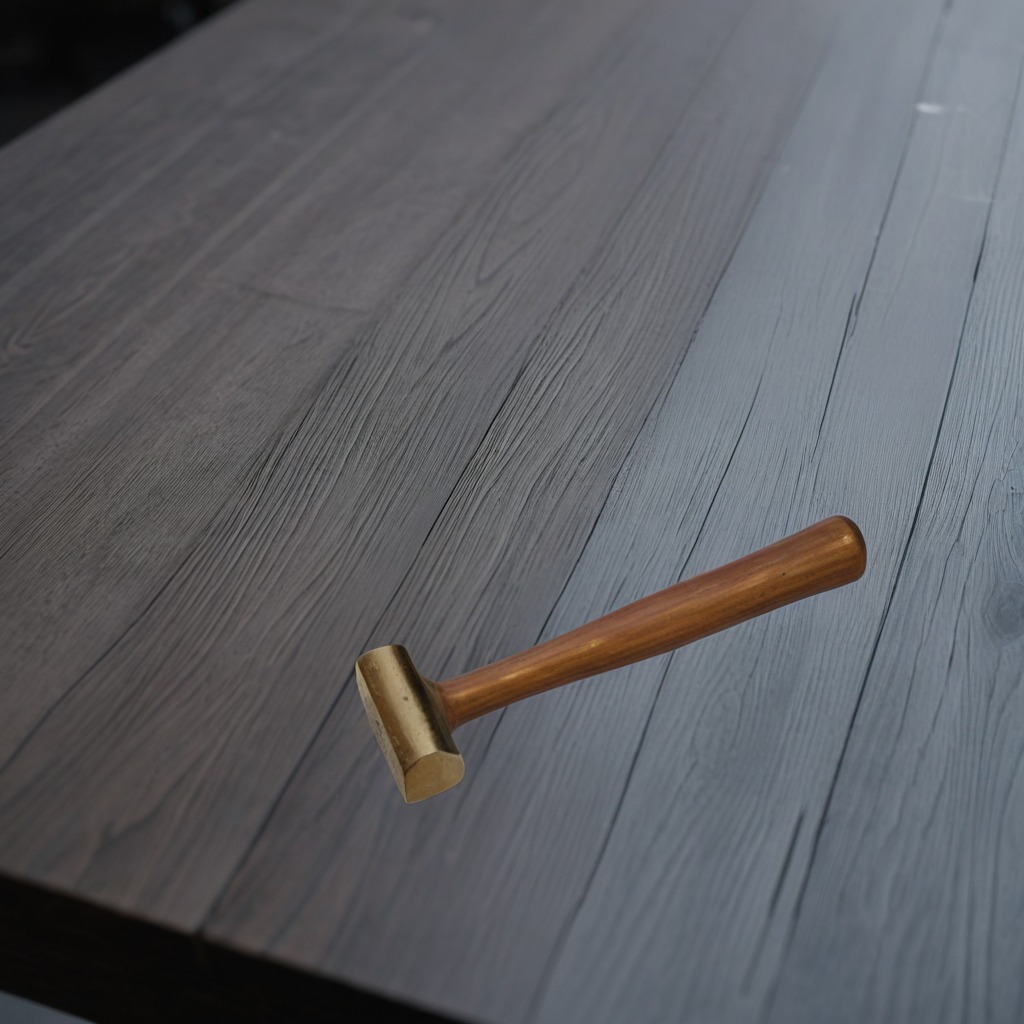
A hammer lies on the old table with faint burn marks in a small garage at twilight.